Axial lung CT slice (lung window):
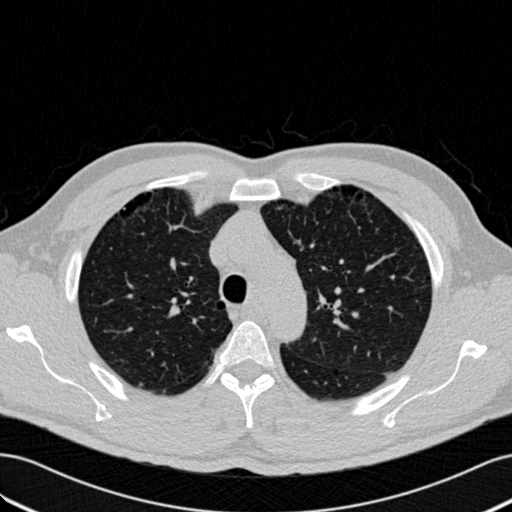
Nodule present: no